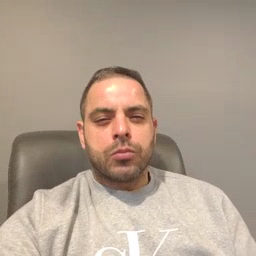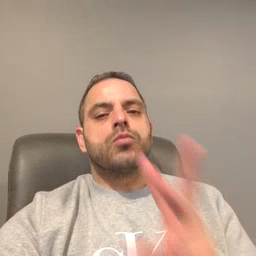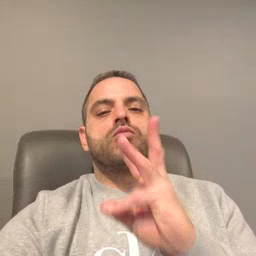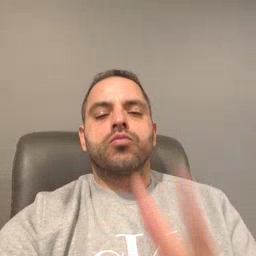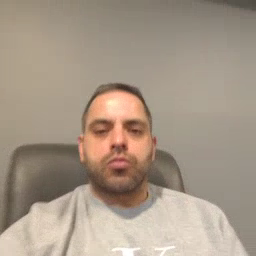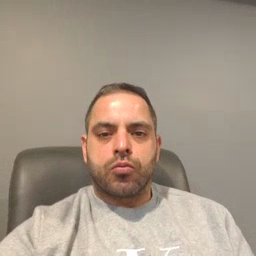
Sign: water